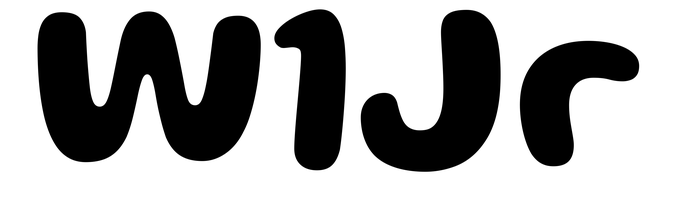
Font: Gluten_SemiBold